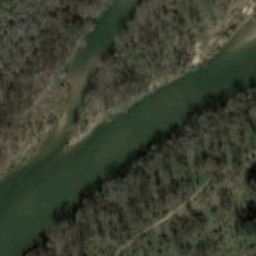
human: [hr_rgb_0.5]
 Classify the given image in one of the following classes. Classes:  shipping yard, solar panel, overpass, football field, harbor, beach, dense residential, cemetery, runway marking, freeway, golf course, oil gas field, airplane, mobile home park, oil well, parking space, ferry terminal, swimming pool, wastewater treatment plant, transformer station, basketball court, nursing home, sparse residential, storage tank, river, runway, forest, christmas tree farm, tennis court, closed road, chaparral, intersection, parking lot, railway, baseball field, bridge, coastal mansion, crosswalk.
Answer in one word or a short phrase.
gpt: river